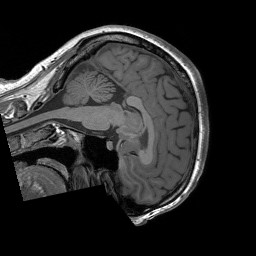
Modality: T1w
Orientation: sagittal